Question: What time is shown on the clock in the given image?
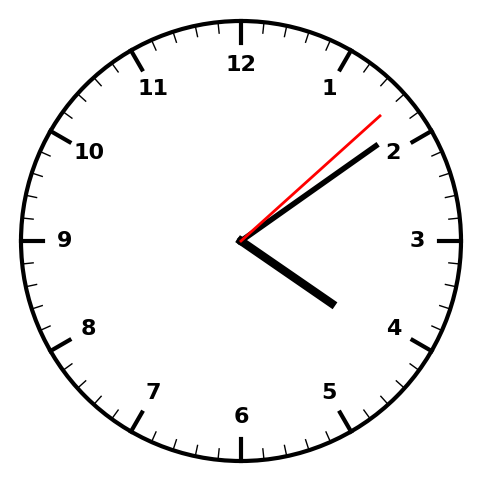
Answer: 04:09:08